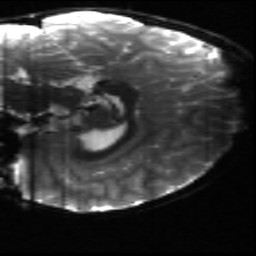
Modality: sbref
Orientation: sagittal
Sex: male
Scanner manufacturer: siemens
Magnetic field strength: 3 T
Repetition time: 5 s
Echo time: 0.07 s